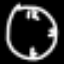
Label: clock